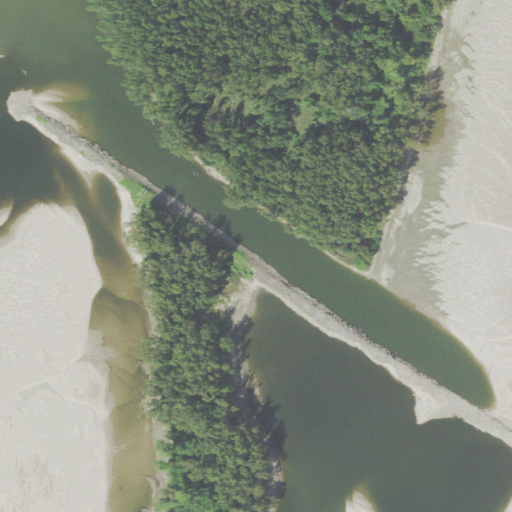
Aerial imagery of levee in Tennessee named Robinson Crusoe Dikes containing open water, woody wetlands, herbaceous wetlands, and mixed forest